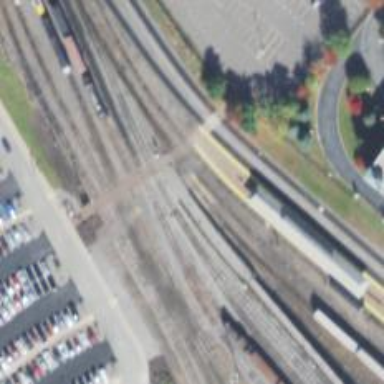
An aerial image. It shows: Railway crossing.